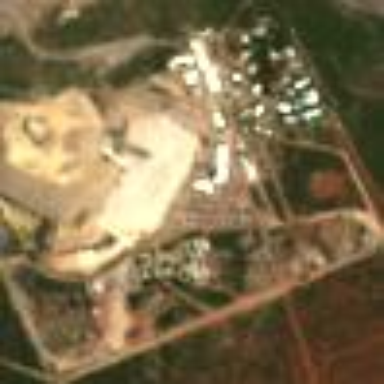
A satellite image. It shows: Industrial area used for mining operations.